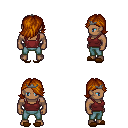
a pixel art fantasy rpg character, male body template, human, dark skin, maroon pirate shirt, teal pants, brunette swoop hairstyle, iron tiara, brown slippers, four views (front, back, left, right), 2x2 character sprite sheet, small pixel art, hard edges, no anti-aliasing